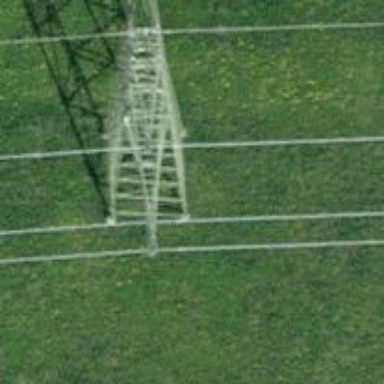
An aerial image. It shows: Power tower.